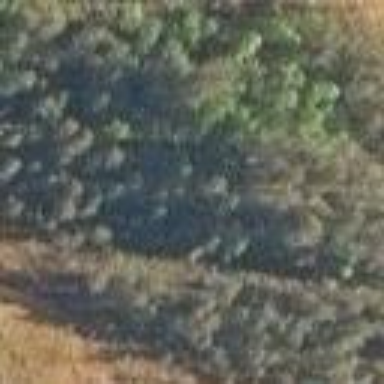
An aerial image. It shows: Woodland with needle-leaved trees.